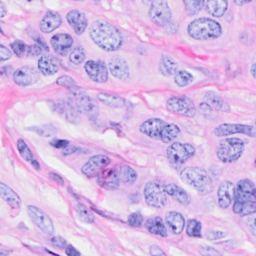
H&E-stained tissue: Breast